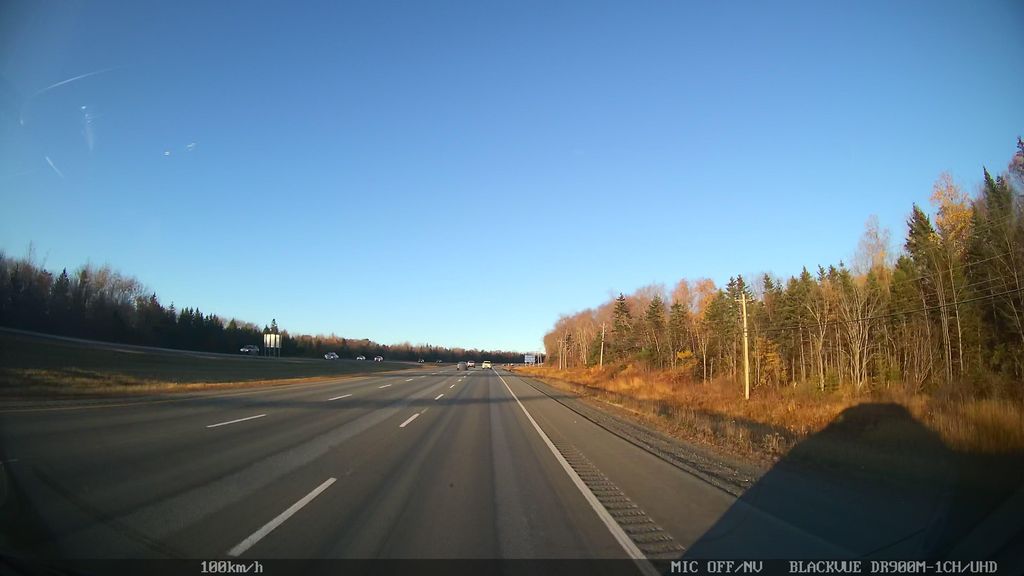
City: halifax